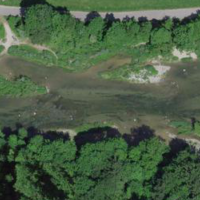
EUNIS habitat code: 15
Species observed at this site:
Lythrum salicaria
Apis mellifera
Cornus sanguinea
Euonymus europaeus
Prunus padus